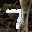
Label: 7